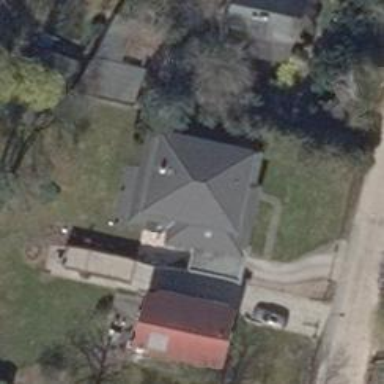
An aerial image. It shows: Detached building with hipped roof.